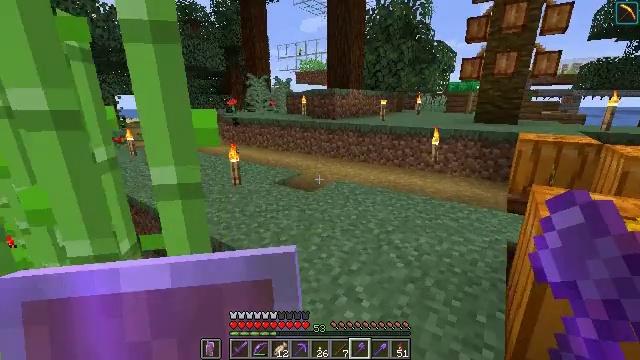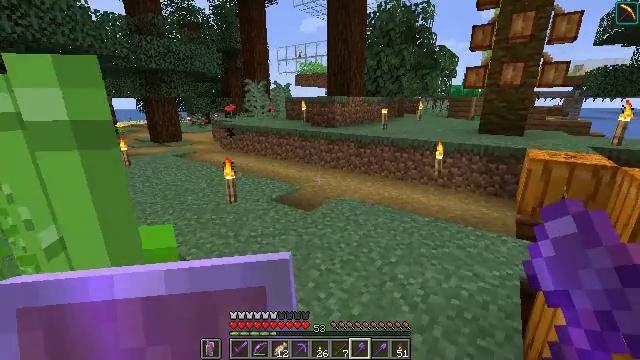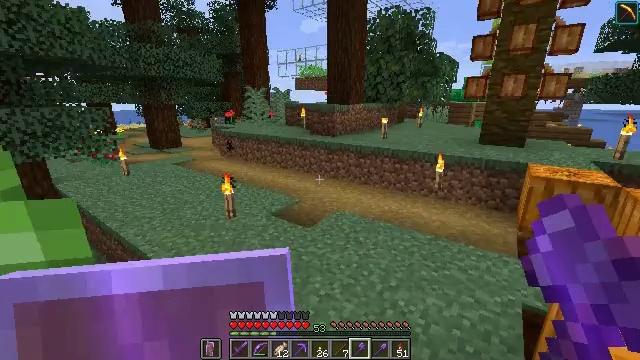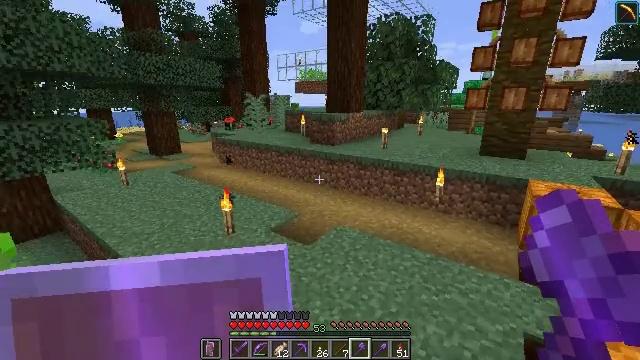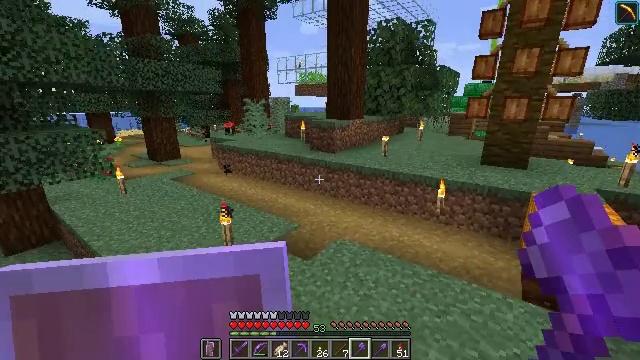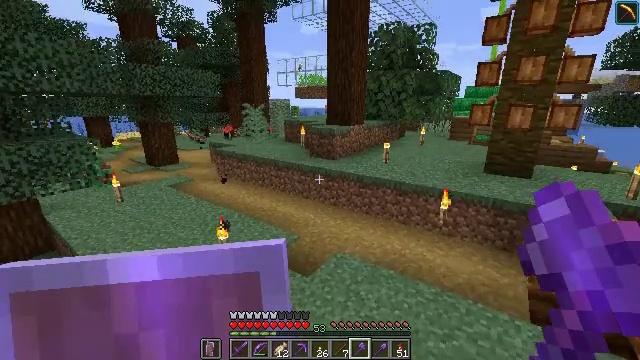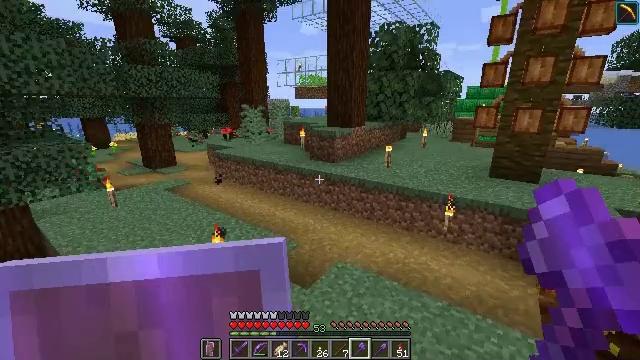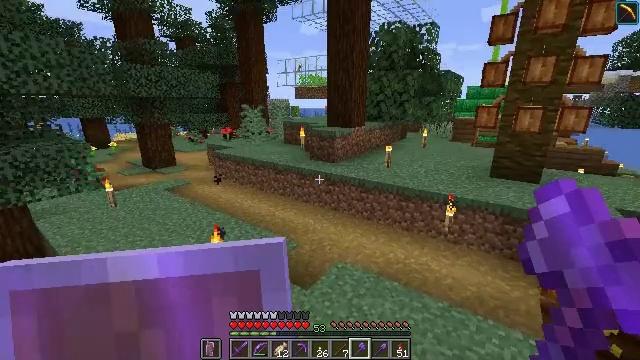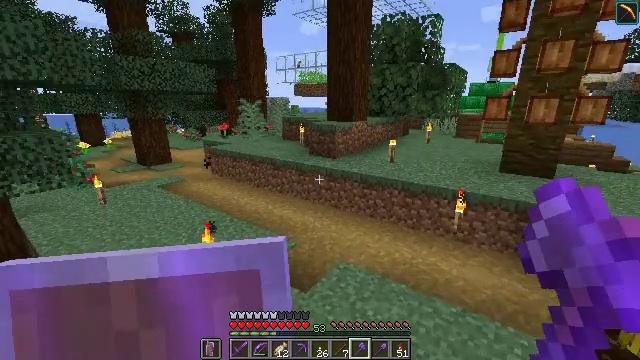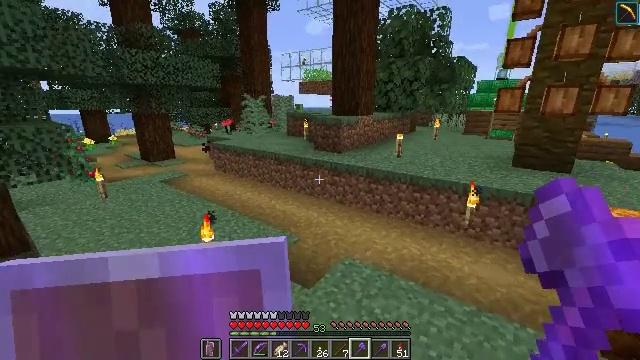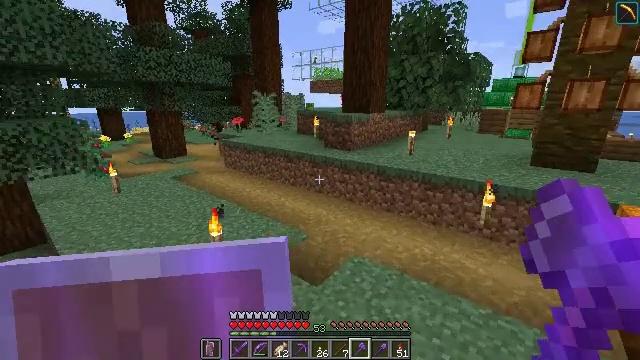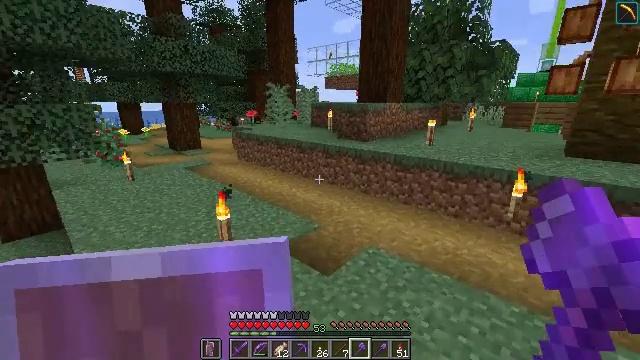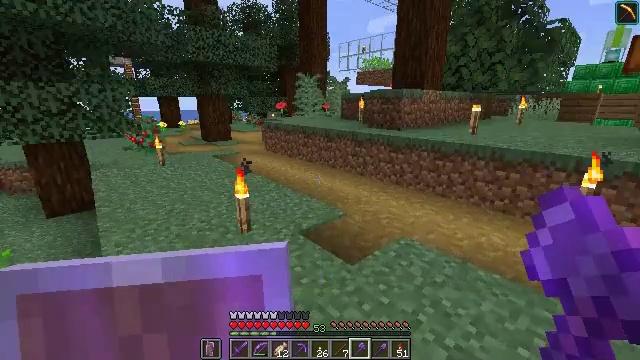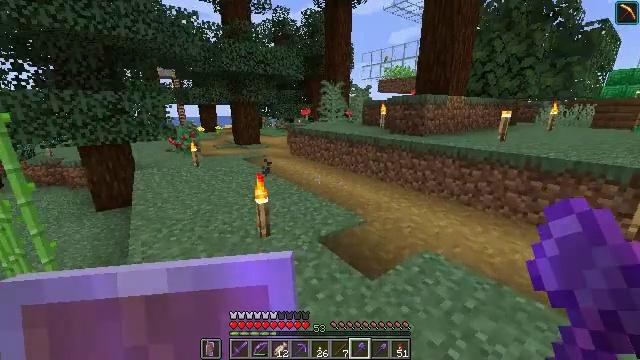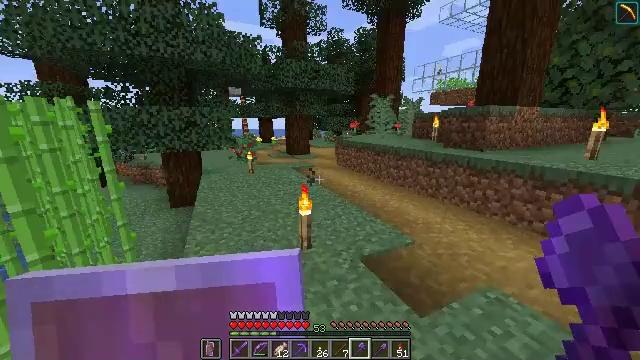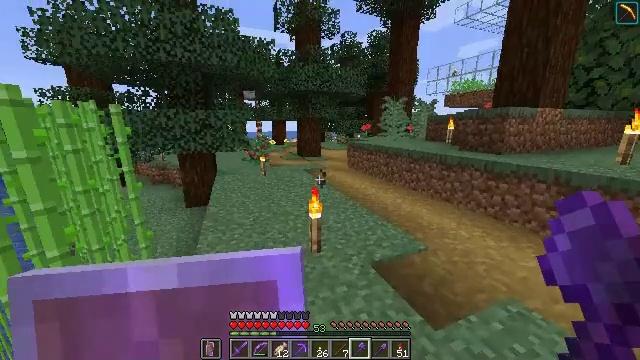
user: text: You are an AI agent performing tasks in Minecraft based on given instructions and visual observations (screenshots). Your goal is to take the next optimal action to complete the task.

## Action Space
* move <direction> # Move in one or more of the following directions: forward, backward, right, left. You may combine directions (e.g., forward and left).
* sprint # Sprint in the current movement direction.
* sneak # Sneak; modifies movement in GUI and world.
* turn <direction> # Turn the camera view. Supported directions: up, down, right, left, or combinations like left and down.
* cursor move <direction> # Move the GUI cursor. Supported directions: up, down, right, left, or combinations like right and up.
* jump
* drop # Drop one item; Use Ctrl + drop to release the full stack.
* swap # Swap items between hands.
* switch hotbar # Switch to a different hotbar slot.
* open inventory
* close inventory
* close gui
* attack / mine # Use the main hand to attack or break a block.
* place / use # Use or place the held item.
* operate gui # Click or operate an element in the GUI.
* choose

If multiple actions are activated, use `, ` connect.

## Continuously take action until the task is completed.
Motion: motion action
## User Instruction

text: Break the vines.
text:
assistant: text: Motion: move forward, jump
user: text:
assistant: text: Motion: move forward, jump
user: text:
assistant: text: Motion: move forward, jump
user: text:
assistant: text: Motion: move forward
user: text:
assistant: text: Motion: move forward
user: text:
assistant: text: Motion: move forward
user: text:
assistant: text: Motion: move forward
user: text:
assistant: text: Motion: move forward
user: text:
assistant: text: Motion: move forward, turn left
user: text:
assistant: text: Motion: move forward, turn left
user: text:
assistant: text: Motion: move forward, turn left
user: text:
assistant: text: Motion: move forward, sprint, turn left
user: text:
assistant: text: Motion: move forward, sprint, turn left
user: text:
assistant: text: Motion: move forward, sprint, turn left and up
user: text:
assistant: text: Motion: move forward, sprint, turn left
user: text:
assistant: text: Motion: move forward, sprint
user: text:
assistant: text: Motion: move forward, sprint
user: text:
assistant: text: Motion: move forward, sprint
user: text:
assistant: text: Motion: move forward, sprint
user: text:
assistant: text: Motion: move forward, sprint
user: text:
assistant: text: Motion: move forward, sprint
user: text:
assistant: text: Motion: move forward, sprint
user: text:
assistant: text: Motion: move forward, sprint
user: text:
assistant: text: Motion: move forward, sprint, turn left
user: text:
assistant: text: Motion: move forward, sprint, turn left
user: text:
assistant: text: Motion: move forward, sprint
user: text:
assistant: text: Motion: move forward, sprint
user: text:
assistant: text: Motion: move forward, sprint
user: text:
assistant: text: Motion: move forward, sprint
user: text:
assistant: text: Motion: move forward, sprint